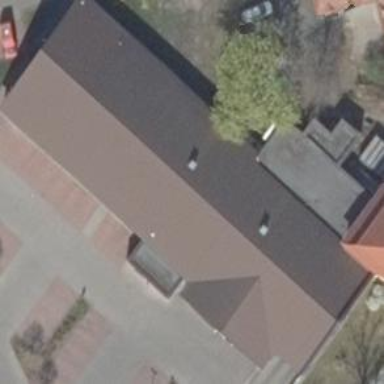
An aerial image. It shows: Supermarket with flat grey roof.